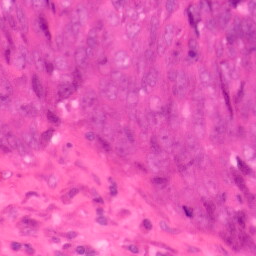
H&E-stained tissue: Colon